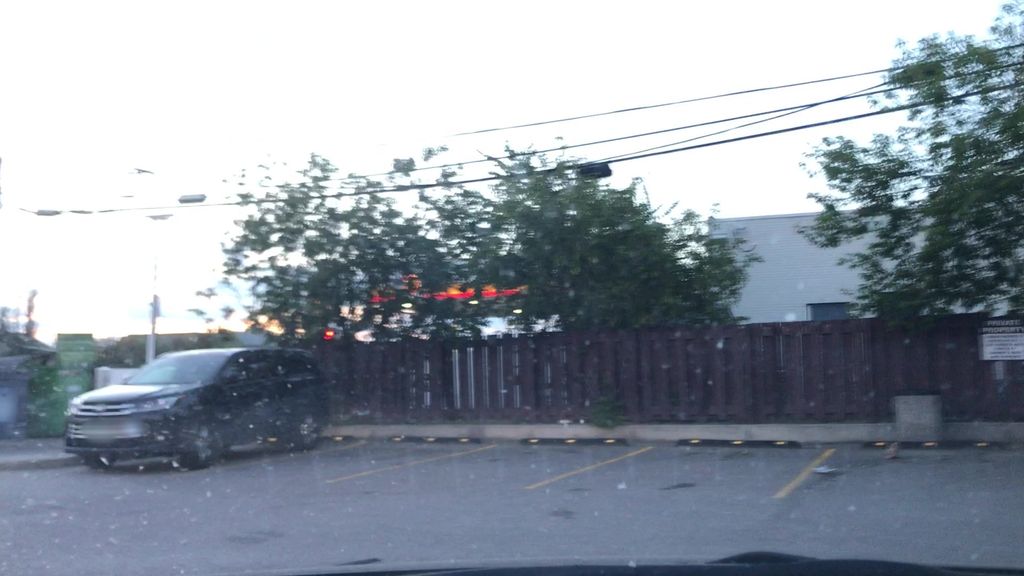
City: calgary